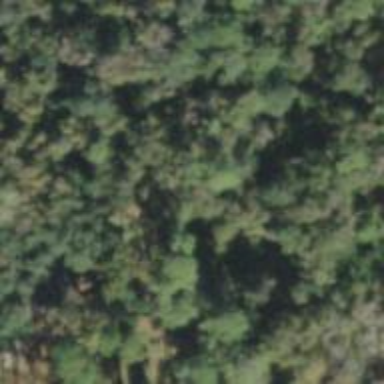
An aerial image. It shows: Mixed leaf woodland.